Question: I have the coordinates stored in the Firebase database, from there I get all these coordinates, and I want to make it so that I can find out how many coordinates are included in the area bounded by my circle.Question: How do I implement the boundaries of this blue circle? (The circle is in the image).
Here is the image: [Google Maps][1]
Here is the code where I get all the coordinates from Firebase:
'''
if (model.getPostId() != null) {
if(model.getLat() != 0 && model.getLon() != 0){
Toast.makeText(getActivity(), "Lat = " + model.getLat() + "Lon = " + model.getLon(),Toast.LENGTH_SHORT).show();
}
}
'''
Please help me! I have been looking for 5 days for information on how to do this, but I have not found it: (thank you in advance!
[1]: [https://i.stack.imgur.com/LeY8a.jpg image description here]
Here is another example:(<URL>![enter image description here]
Here is another example:
(<URL>
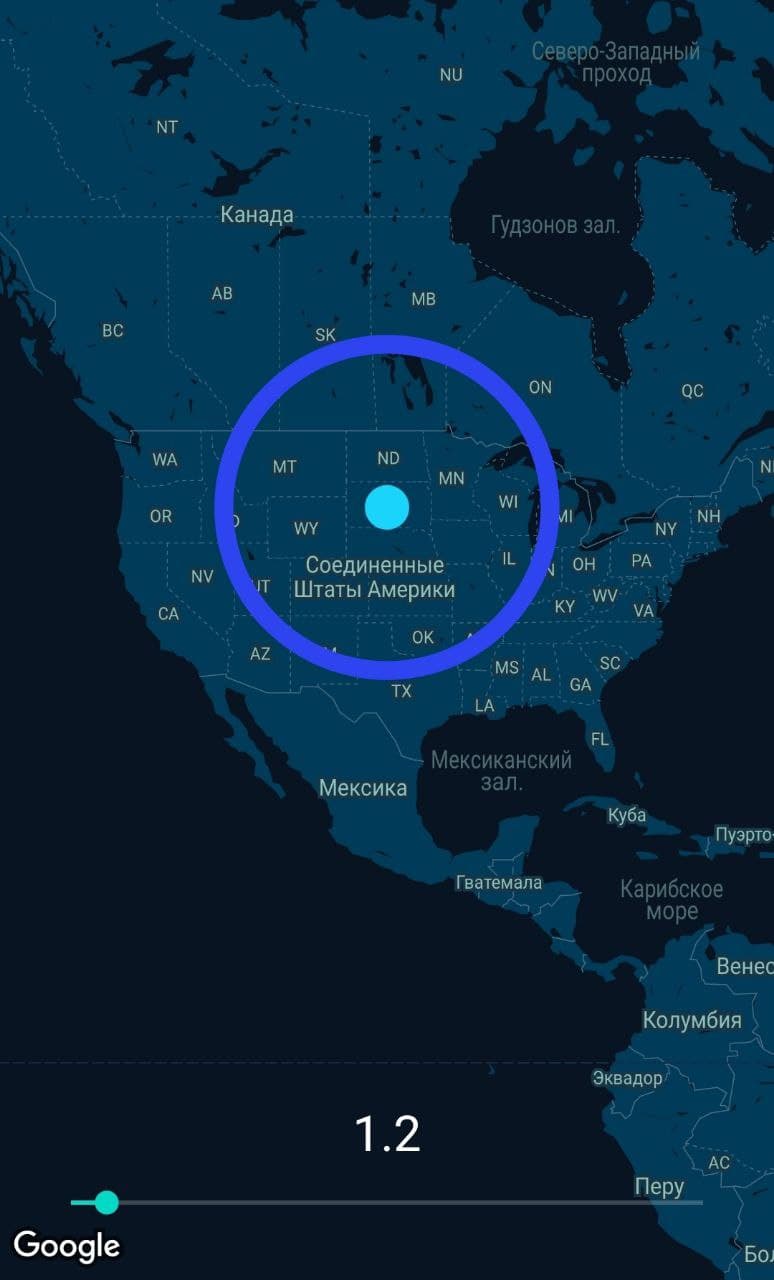
Answer: Figure out the centre coordinates(,) of the circle and the radius (). Then get the distance of your firebase coordinates (,) from the centre of the circle. =((-)2+(-)2). The point (,) is inside the circle if <, on the circle if =, and outside the circle if >.
So if you added the circle like this:
'''
Circle circle = map.addCircle(new CircleOptions()
.center(new LatLng(xc, yc))
.radius(r)
.strokeColor(Color.RED)
.fillColor(Color.BLUE));
'''
Then you should have the centre coordinates and the radius to use this formula.
'''
double d = Math.sqrt(Math.pow((xp-xc),2)+Math.pow((yp-yc),2));
if(d<r || d==r){
//your logic in here
}
'''